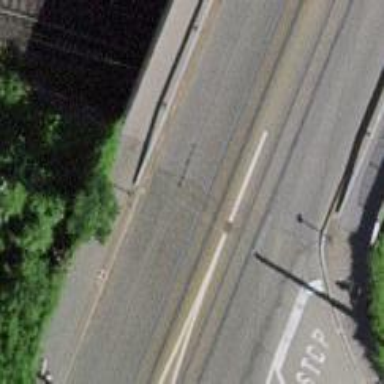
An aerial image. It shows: Primary highway with asphalt surface. Both sides of the road have asphalt sidewalks.